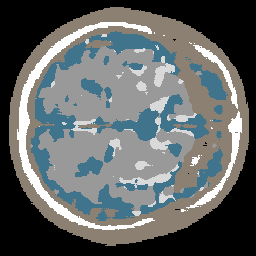
Label: no_lesion